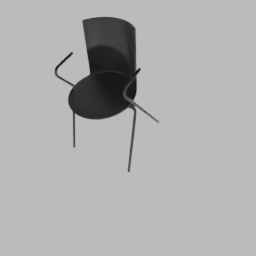
Label: furniture